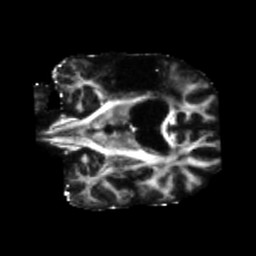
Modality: FA
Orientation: coronal
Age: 55
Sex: male
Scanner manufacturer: siemens
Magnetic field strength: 3 T
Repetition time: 5.47 s
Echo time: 0.0854 s